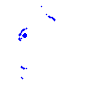
Particle: pion